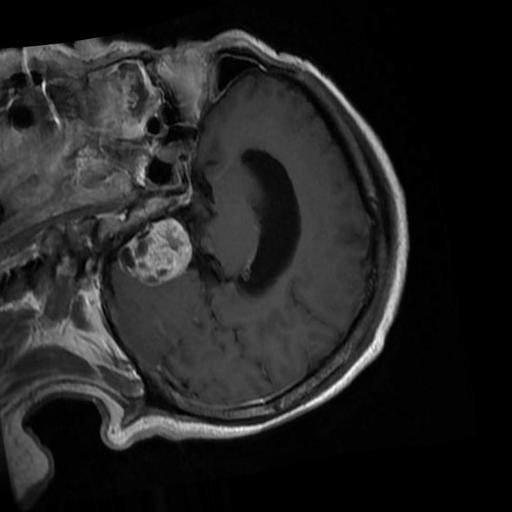
Label: brain_menin